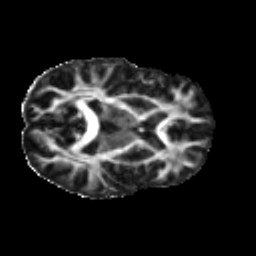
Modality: FA
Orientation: axial
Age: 29
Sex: male
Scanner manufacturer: ge
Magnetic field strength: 3 T
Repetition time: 7.8 s
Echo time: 0.0611 s